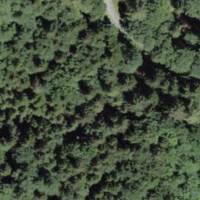
EUNIS habitat code: 43
Species observed at this site:
Glis glis